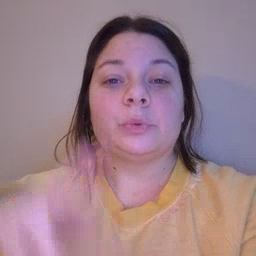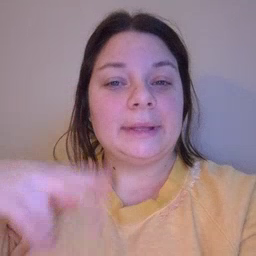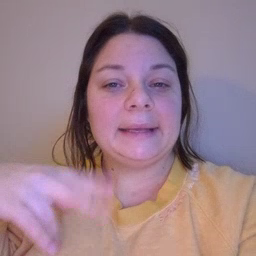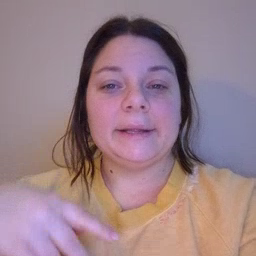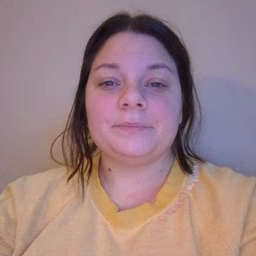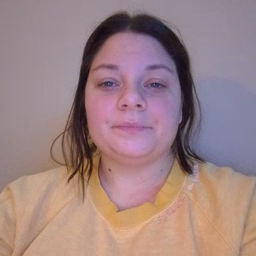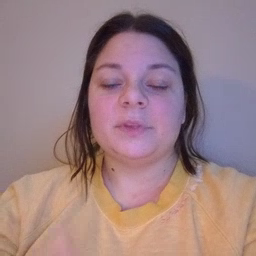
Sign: read